You are looking at the continuous-wavelet transform of a rotating shaft's vibration signal. Based on the visible evidence, which rotor condition applies: normal, misalignment, unbalance, looseness?
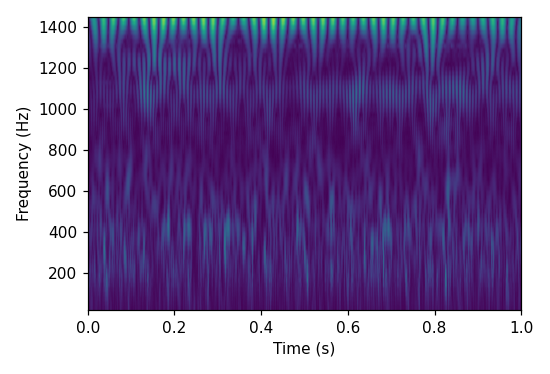
Answer: unbalance